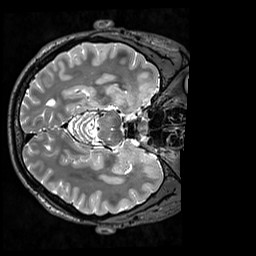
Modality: T2w
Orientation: axial
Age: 37
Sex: male
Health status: healthy
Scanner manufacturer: siemens
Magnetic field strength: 3 T
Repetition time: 3.2 s
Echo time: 0.568 s